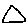
Label: triangle